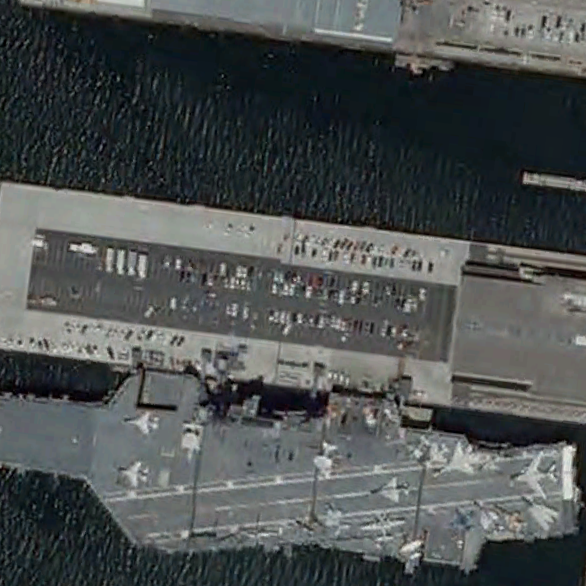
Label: aircraft_carrier